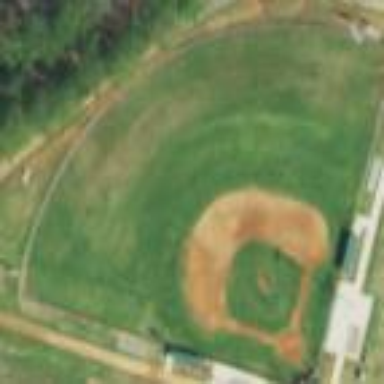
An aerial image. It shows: Baseball pitch for leisure land.